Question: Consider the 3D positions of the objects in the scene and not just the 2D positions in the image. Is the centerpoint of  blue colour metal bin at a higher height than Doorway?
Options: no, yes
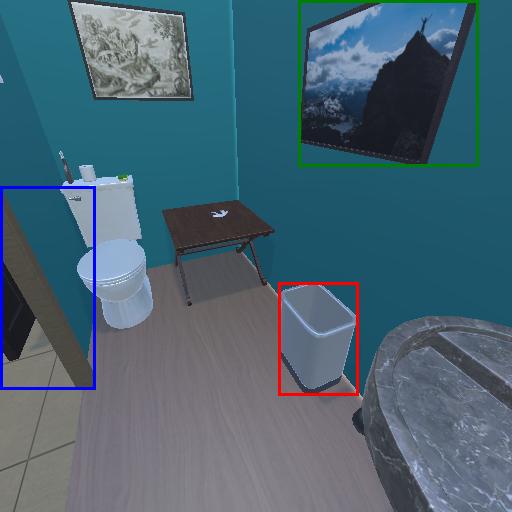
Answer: no